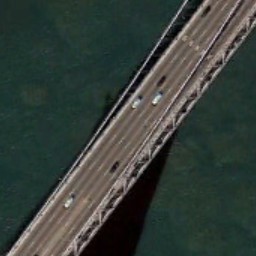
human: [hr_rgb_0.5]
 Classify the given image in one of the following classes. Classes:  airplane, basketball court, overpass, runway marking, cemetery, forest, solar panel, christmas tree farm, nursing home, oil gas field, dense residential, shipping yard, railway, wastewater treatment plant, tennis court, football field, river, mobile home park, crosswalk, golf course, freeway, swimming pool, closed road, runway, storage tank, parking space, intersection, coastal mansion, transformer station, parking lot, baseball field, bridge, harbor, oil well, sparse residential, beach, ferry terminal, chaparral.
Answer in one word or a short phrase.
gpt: bridge